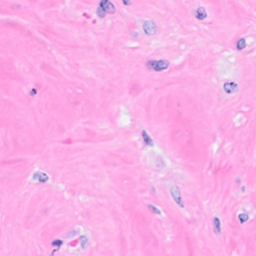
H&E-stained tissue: Breast